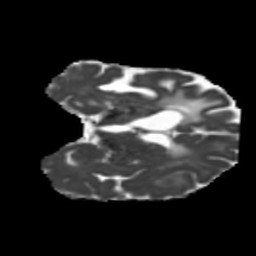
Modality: MD
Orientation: coronal
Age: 46
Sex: male
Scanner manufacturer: siemens
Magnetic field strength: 3 T
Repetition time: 5.25 s
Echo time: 0.08 s